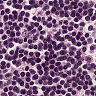
Metastatic tissue present: no